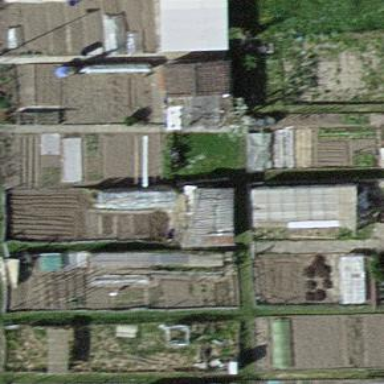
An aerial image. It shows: Area designated for allotments.